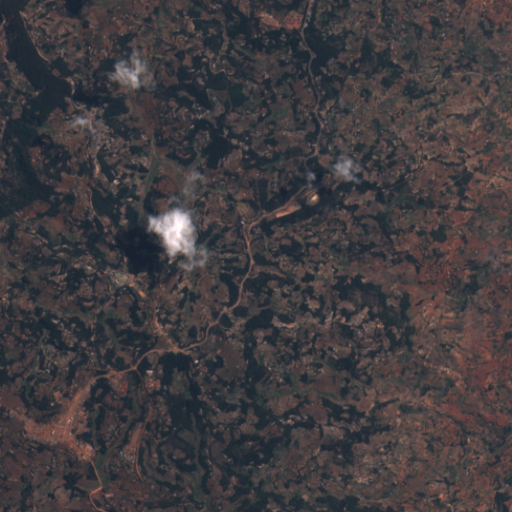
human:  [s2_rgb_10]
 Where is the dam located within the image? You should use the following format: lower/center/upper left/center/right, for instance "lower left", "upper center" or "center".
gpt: The dam is located in the center left of the image.
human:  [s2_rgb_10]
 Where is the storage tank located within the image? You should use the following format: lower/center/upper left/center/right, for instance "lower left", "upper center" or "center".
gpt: The storage tank is located in the lower center of the image.
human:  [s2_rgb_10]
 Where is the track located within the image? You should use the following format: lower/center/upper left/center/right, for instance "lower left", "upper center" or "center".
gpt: There is no track in the image.